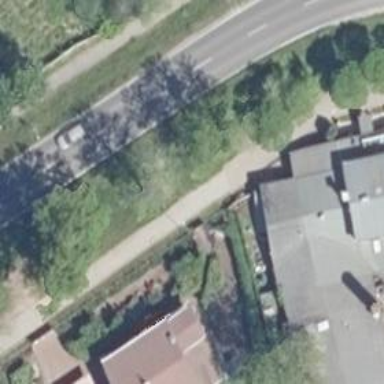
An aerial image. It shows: Residential road that also serves as bicycle path.